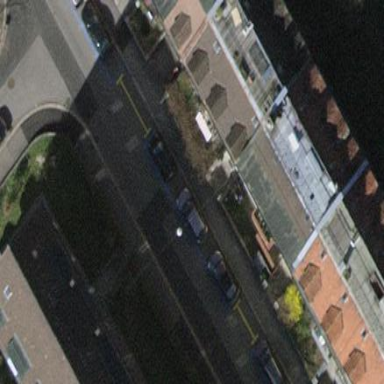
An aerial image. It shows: Parking lane.